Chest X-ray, AP view. Patient: 30 years old, sex M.
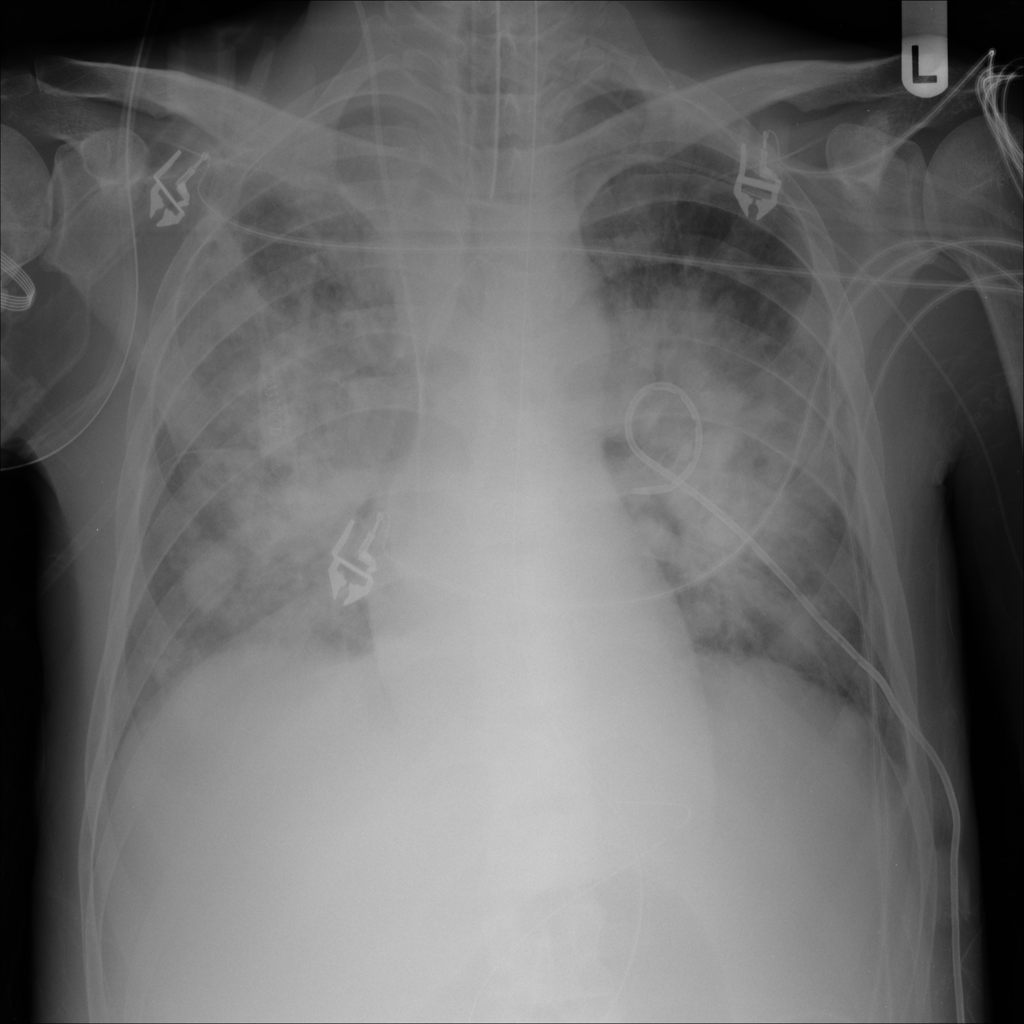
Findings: No Finding